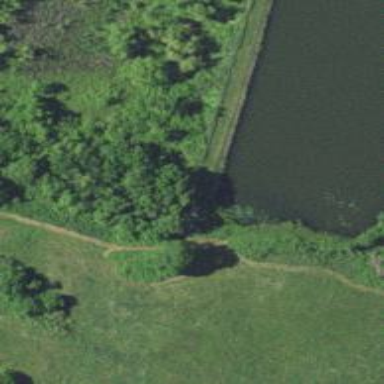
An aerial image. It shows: Dam across waterway.